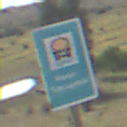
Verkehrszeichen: Wasserschutzgebiet
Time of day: Midday
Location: Outdoor (Nature)
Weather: PartlyCloudy
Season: NotSpecified
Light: Natural